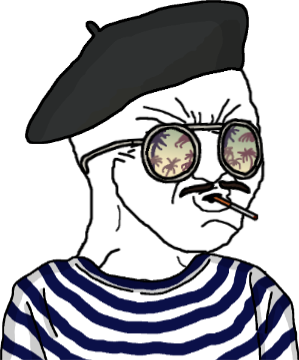
Label: 5_Hooker